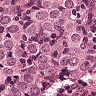
Metastatic tissue present: yes